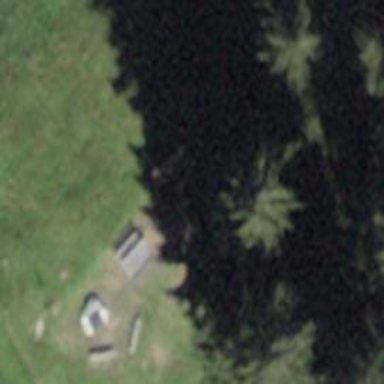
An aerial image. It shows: Picnic table located in leisure land area.